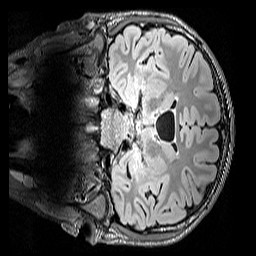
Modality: FLAIR
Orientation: coronal
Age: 13
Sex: male
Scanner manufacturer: siemens
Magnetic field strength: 3 T
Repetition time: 5 s
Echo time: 0.388 s